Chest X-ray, PA view. Patient: 67 years old, sex F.
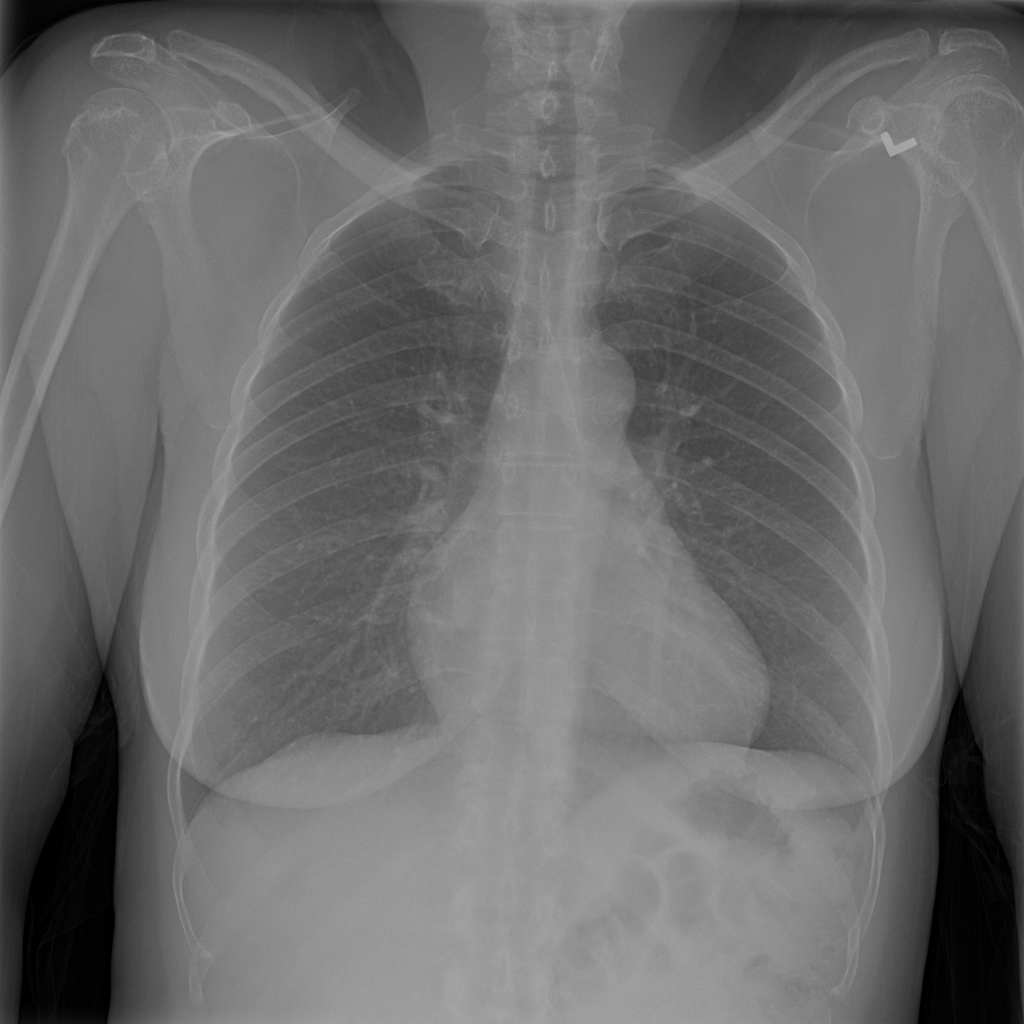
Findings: No Finding